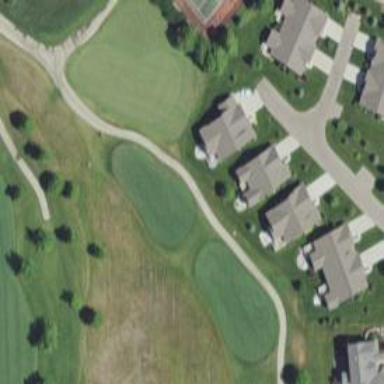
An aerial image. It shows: Golf tee.